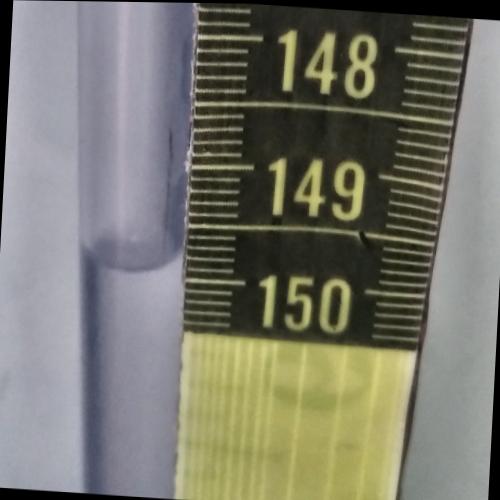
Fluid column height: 149.9 cm